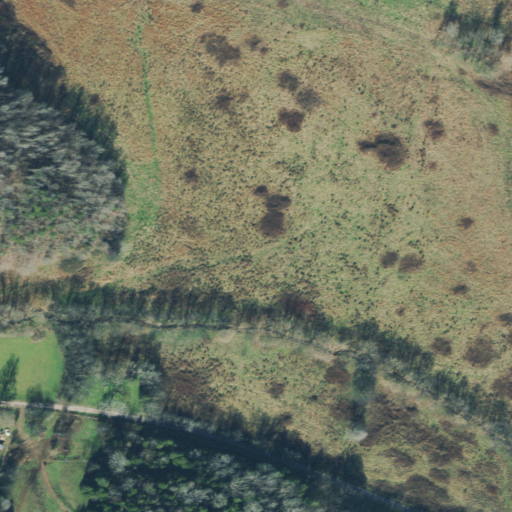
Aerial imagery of valley in Tennessee named White Hollow containing pasture, deciduous forest, open development, mixed forest, and shrub